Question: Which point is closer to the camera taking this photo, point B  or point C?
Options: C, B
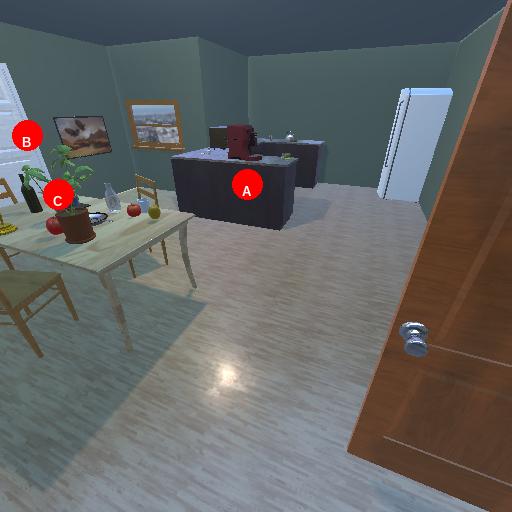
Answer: C